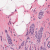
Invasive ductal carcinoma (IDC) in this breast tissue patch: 1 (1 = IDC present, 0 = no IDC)